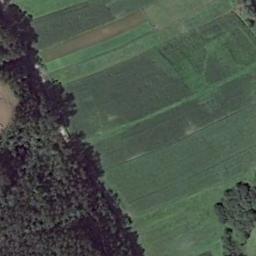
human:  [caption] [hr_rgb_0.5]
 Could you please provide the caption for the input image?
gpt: There are many trees beside the rectangular farmlands .

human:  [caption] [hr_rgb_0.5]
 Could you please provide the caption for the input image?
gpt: The rectangular farmland is next to some trees .

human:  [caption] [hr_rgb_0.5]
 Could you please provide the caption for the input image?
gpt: A green rectangular farmland and a forest are on the ground .

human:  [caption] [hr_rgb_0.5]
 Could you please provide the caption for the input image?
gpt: More than ten neatly arranged green and tan mixed rectangular farmlands of different sizes .

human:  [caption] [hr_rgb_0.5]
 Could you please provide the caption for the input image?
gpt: There are some green trees beside the green rectangular farmlands .